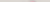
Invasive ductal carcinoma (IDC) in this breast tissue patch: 0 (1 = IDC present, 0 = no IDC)